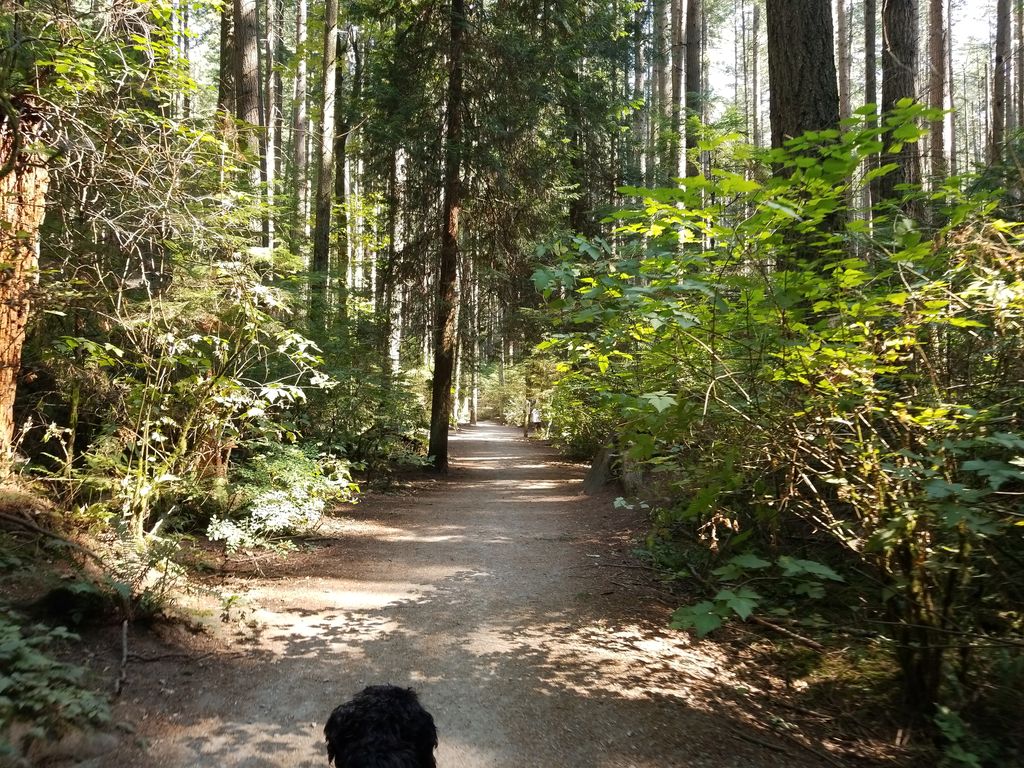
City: vancouver